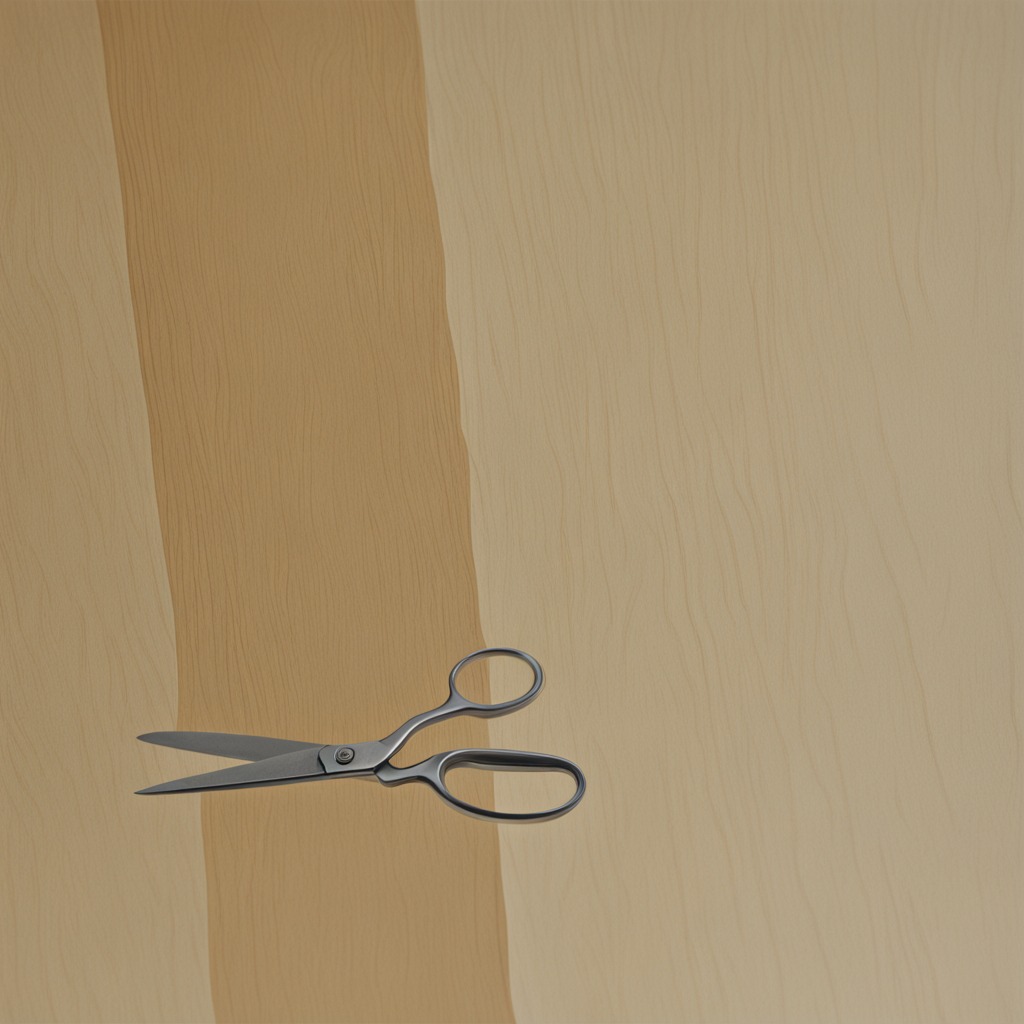
A scissor lying on a plywood surface in a paint workshop lit by afternoon window light.